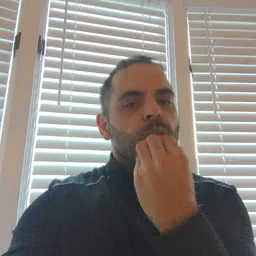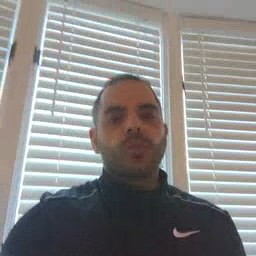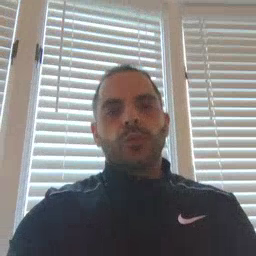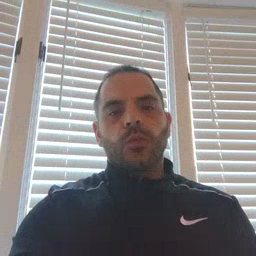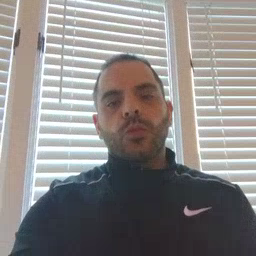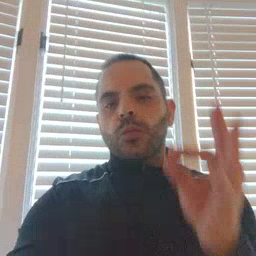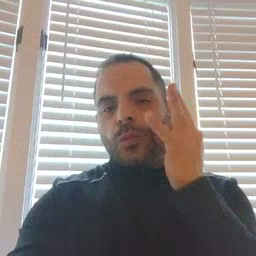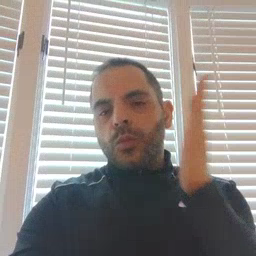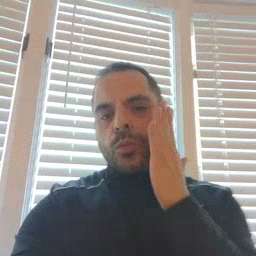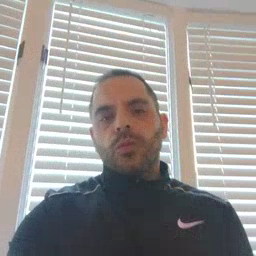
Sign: bee